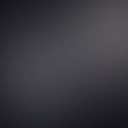
Screen state: off